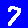
Digit: 7